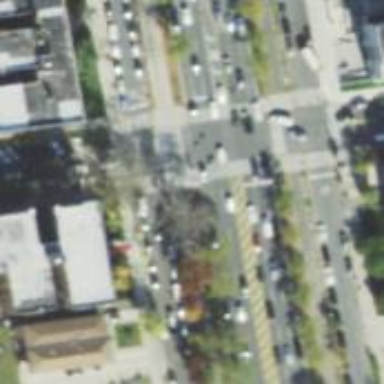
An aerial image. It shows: Crossing on asphalt cycleway.